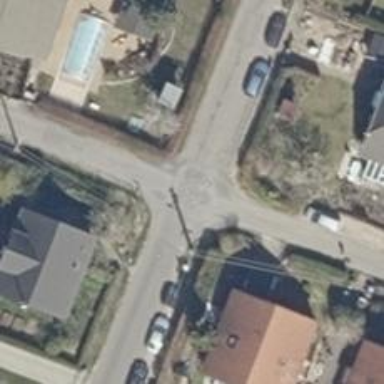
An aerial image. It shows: Residential road with asphalt surface.